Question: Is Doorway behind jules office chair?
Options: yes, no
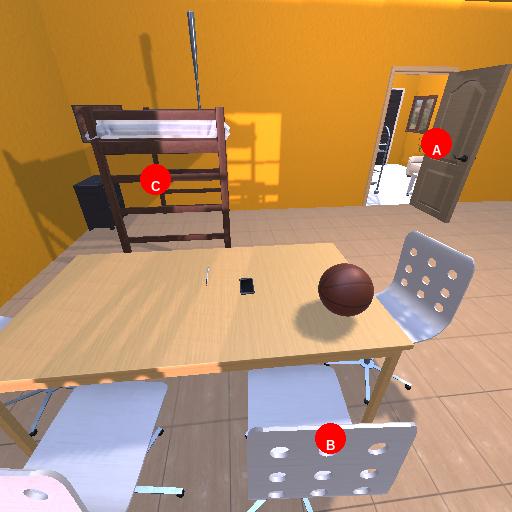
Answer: yes